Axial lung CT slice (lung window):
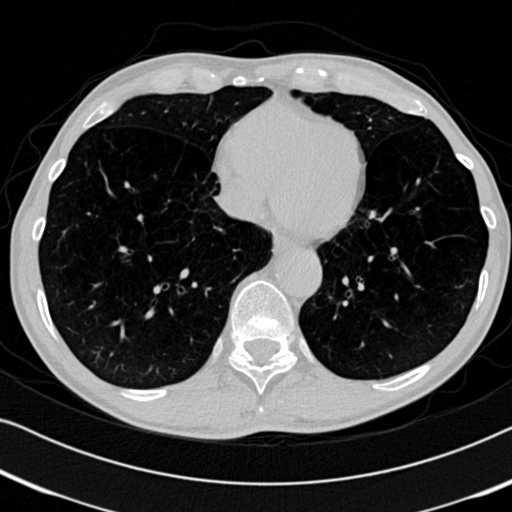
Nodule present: no